Question: I have an input table as shown below and am trying to get the aggregated counts:
Bins/buckets are fixed. This example has buckets/bins - 1 to 90, 97,98. Need counts for these buckets/bins.

I was able to get the counts for all bins whenever data is available in input table. But when data is not available, it doesn't show as zero counts.
Any help here is highly appreciated. Thanks in advance.
: "97" value does not appear in year=2015. Hence it should have zero counts in output table.
Code I tried:
select 'ada' as attribute, year,'98' as bin,count(year)
as bin_count from mrmg_atrib_monit_psi_db.ada_data_types_negative where ada = 98
group by year union all
select 'ada' as attribute, year,'97' as bin,count(year)
as bin_count from mrmg_atrib_monit_psi_db.ada_data_types_negative where ada = 97
group by year union all
select 'ada' as attribute, year,'1 to 90' as bin,count(year)
as bin_count from mrmg_atrib_monit_psi_db.ada_data_types_negative where ada BETWEEN 1 and 90
group by year
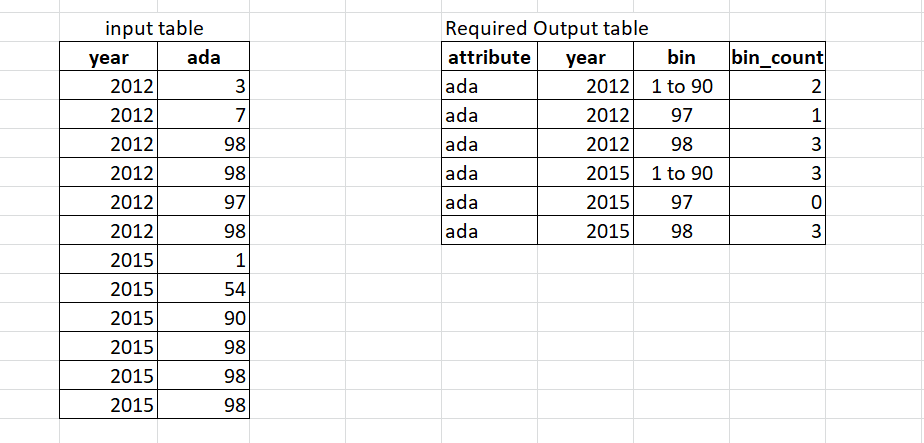
Answer: select 'ada' as attribute, year,'98' as bin,count(year)
as bin_count from mrmg_atrib_monit_psi_db.ada_data_types_negative where ada = 98
group by year union all
select 'ada' as attribute, year,'97' as bin, SUM(CASE WHEN ada = 97 THEN 1 ELSE 0 END)
as bin_count from mrmg_atrib_monit_psi_db.ada_data_types_negative where ada = 97
group by year union all
select 'ada' as attribute, year,'1 to 90' as bin,count(year)
as bin_count from mrmg_atrib_monit_psi_db.ada_data_types_negative where ada BETWEEN 1 and 90
group by year
Solution: Replacing the where function at the end to Sum(case) in select statement helped to get zero counts too